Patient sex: M
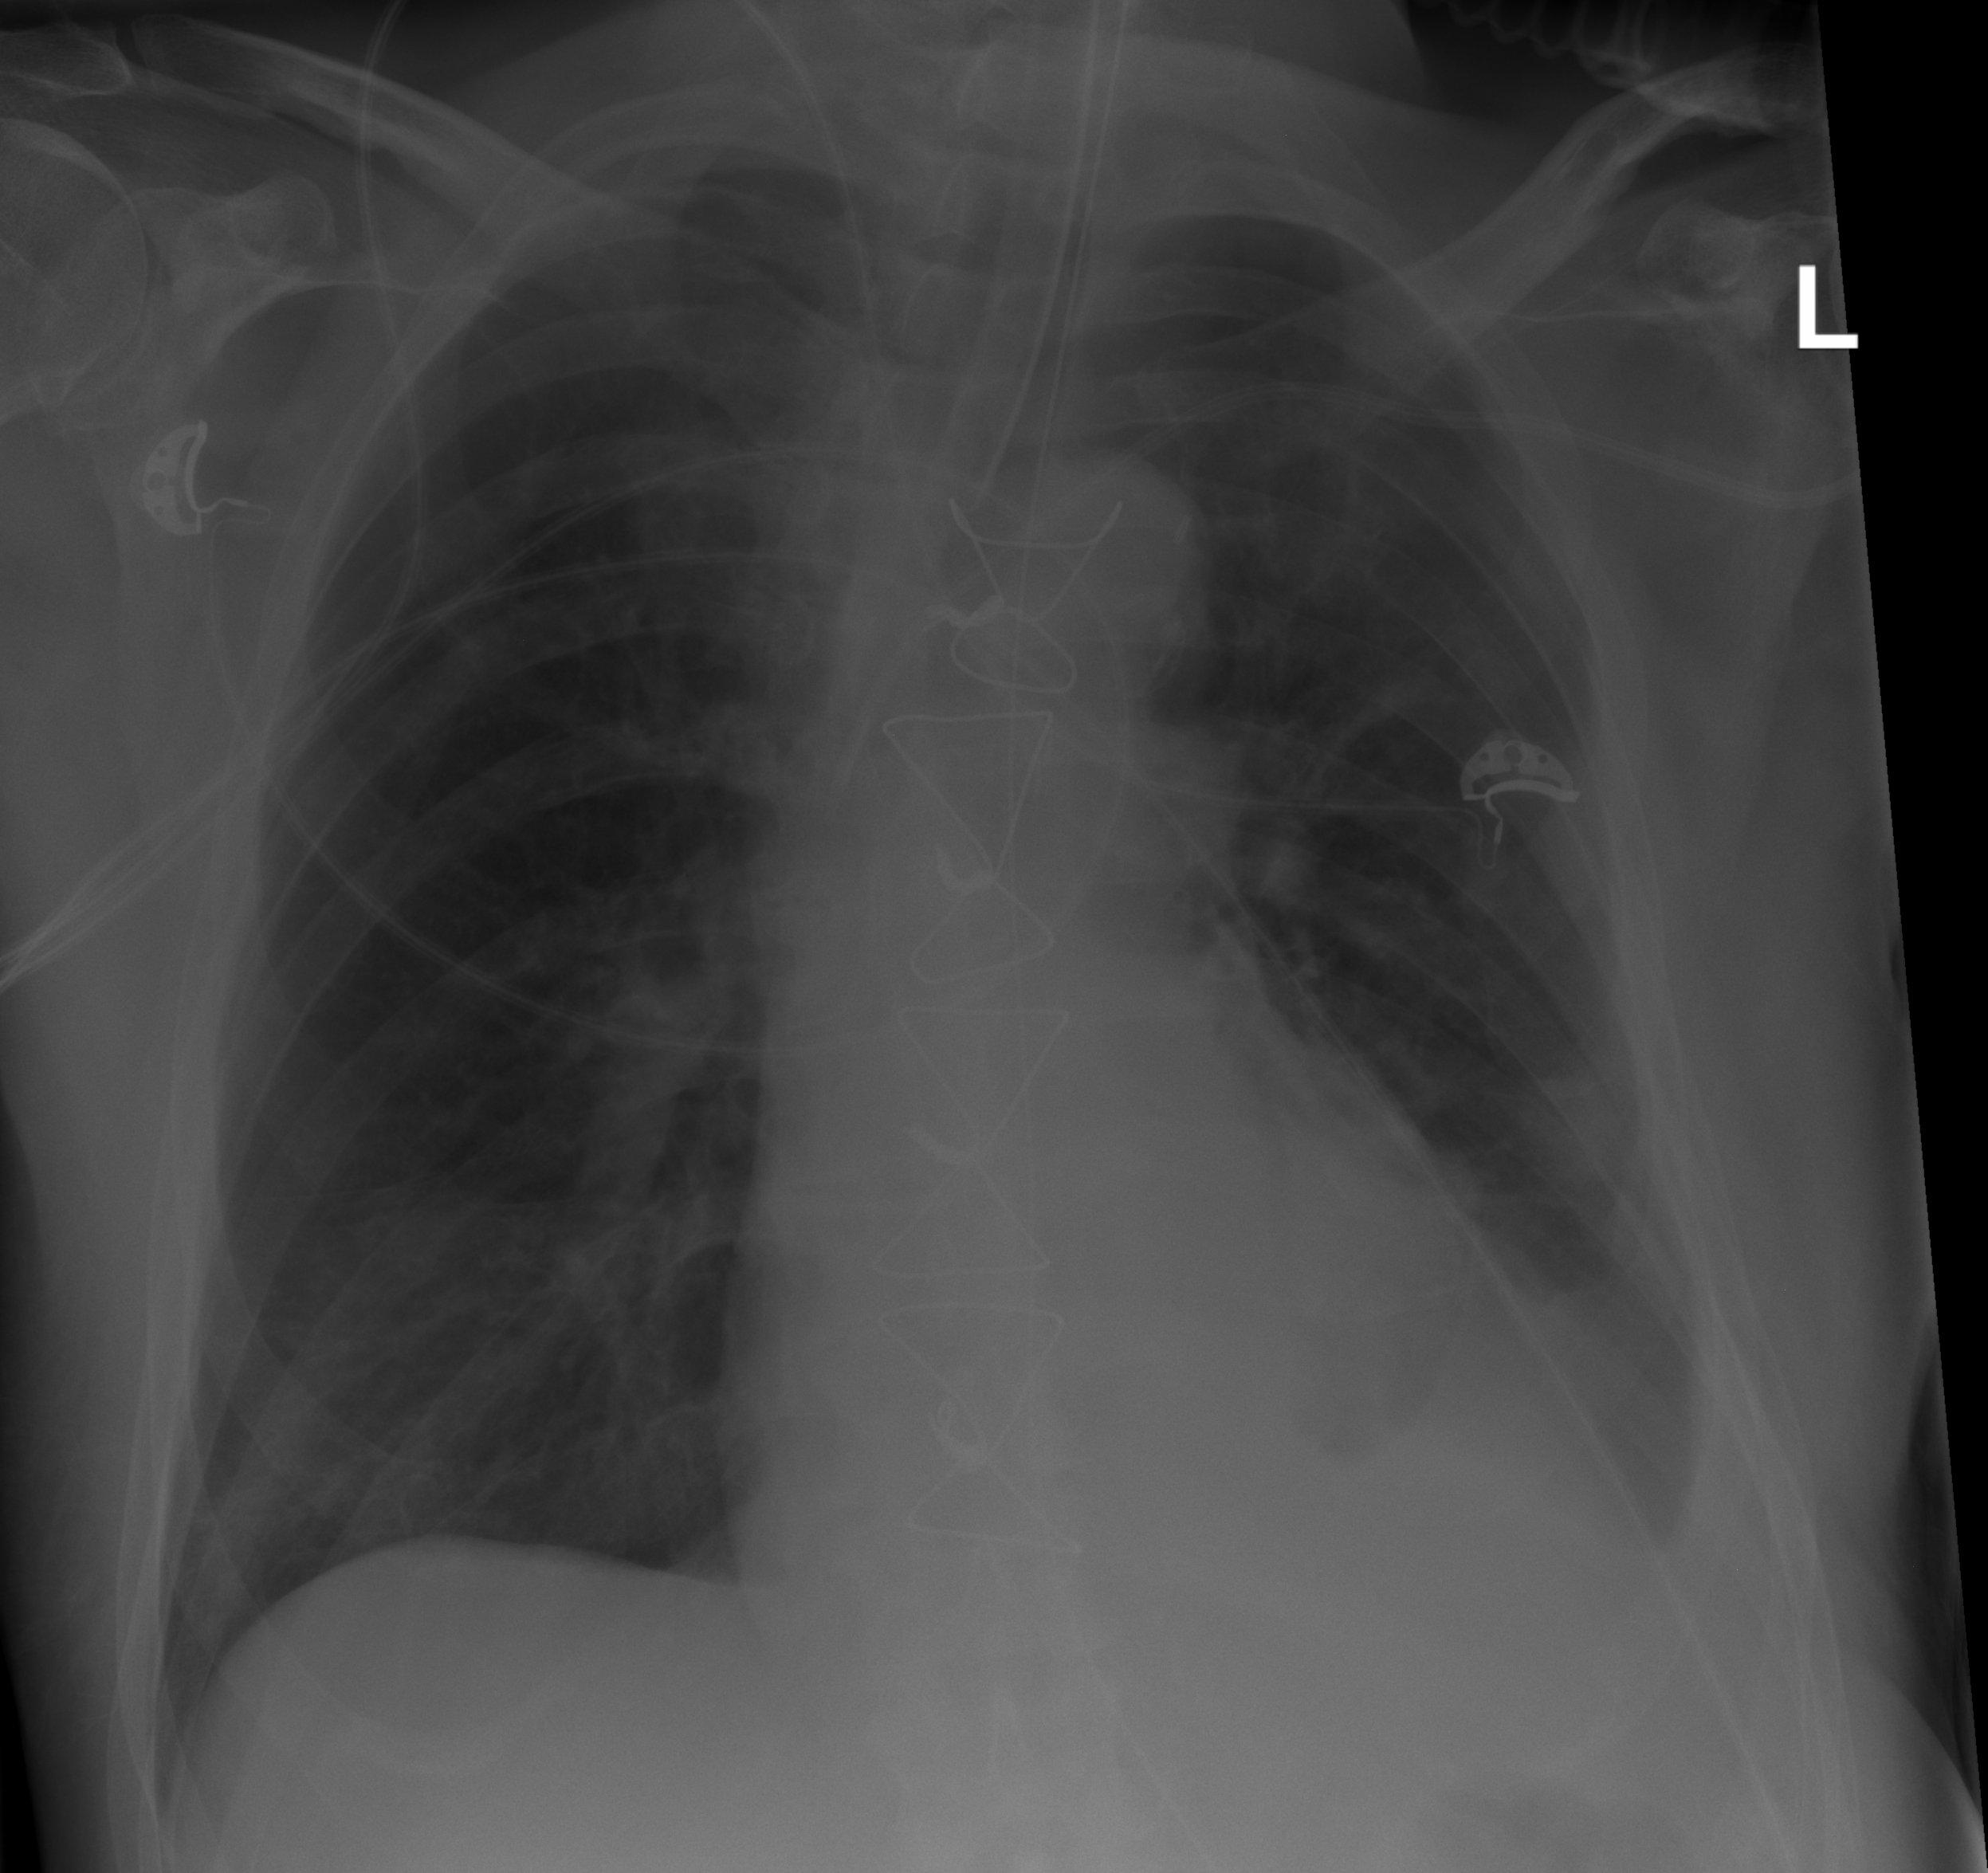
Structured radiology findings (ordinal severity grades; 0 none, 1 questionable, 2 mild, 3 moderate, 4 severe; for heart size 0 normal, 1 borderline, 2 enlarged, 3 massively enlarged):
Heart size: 2
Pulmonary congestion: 0
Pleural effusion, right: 0
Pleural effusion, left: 2
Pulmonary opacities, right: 0
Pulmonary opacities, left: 0
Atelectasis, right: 0
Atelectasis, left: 2